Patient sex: M
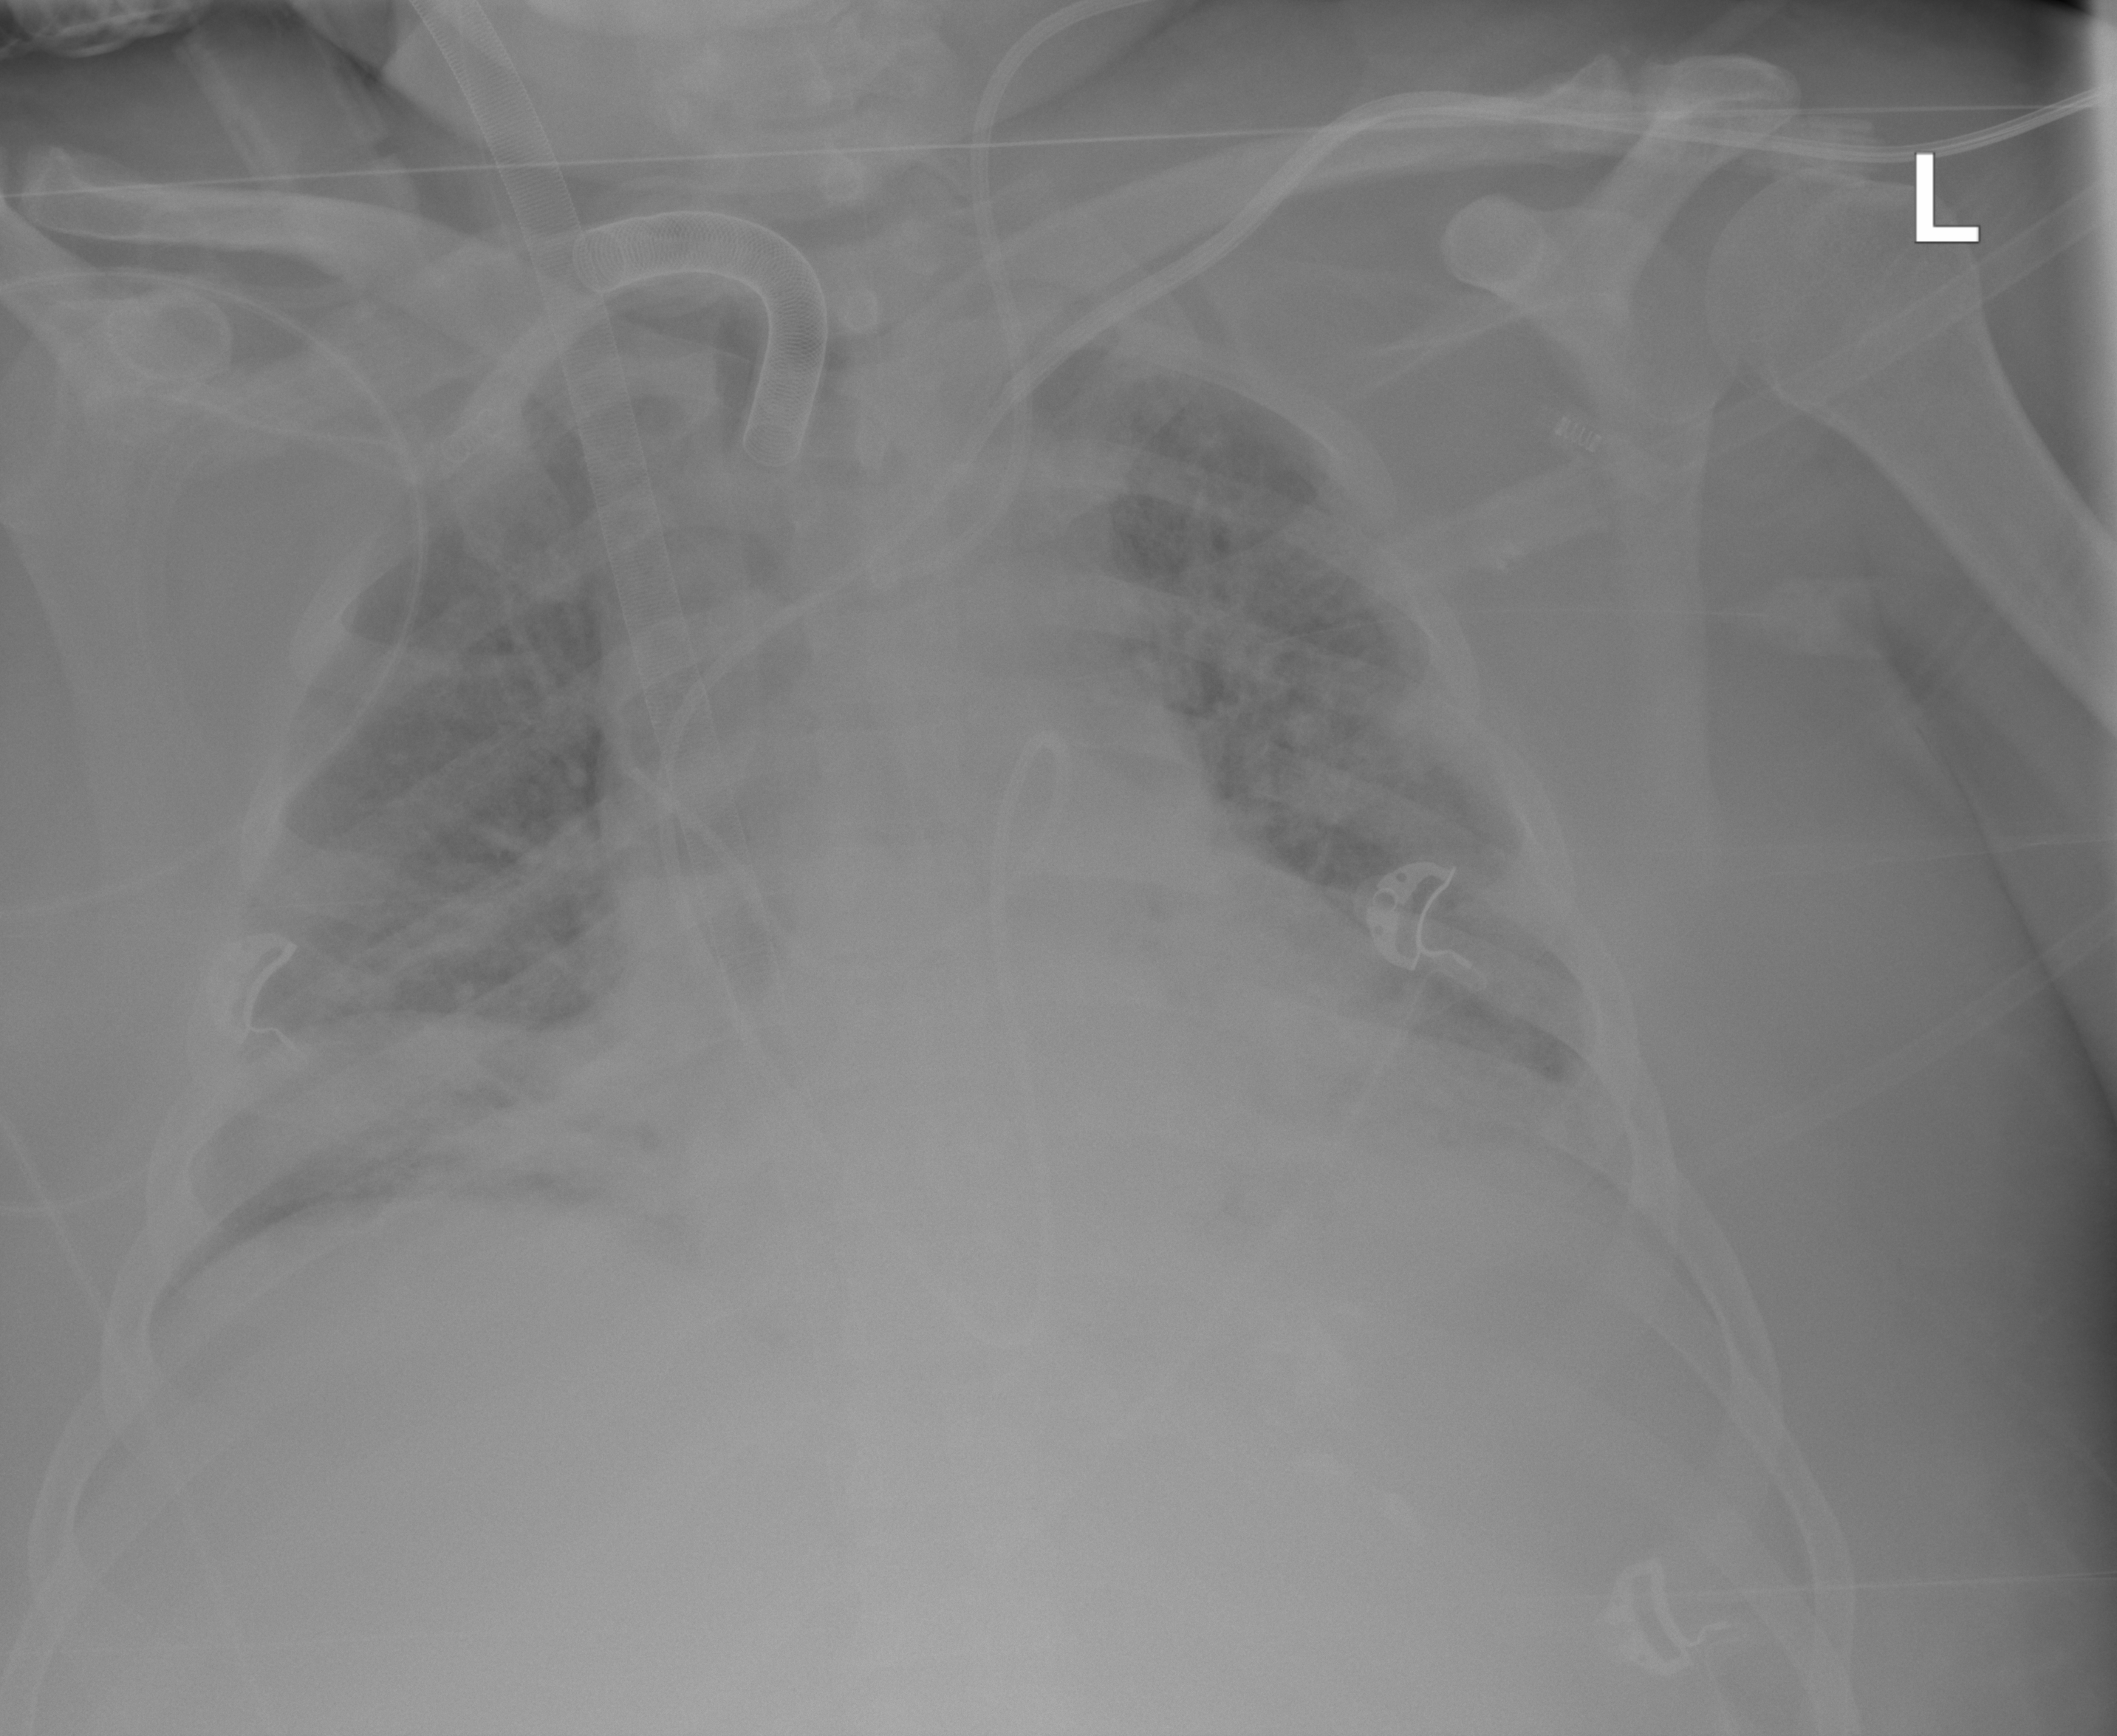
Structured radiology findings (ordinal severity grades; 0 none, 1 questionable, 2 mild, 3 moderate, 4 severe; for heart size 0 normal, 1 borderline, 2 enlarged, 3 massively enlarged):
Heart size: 2
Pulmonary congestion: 1
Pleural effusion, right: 0
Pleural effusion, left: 2
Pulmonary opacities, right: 3
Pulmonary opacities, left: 3
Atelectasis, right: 3
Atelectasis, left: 3